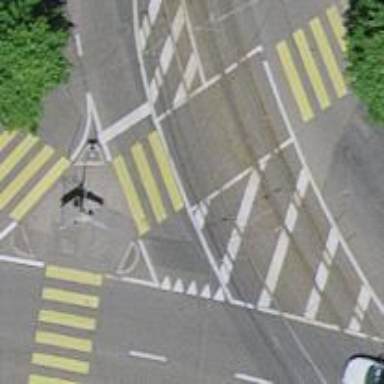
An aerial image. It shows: Tram crossing on the railway.